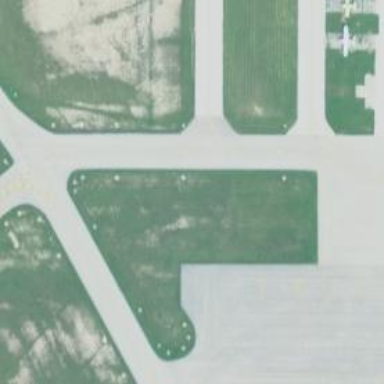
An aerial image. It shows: Image of taxiway at airport.